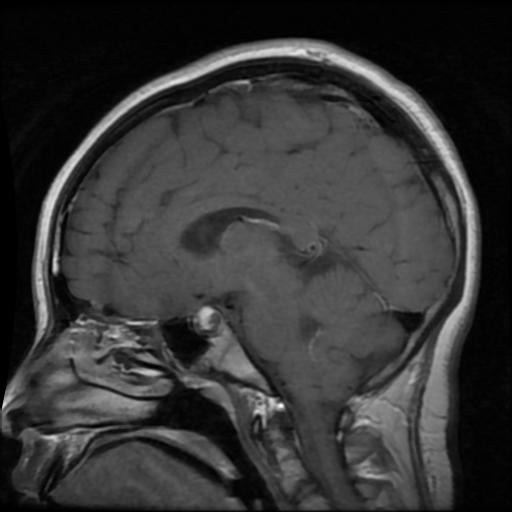
Label: pituitary